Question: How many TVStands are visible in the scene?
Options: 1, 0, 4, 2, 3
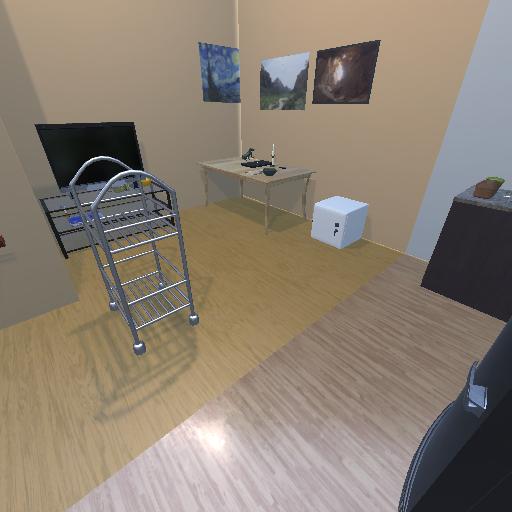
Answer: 1